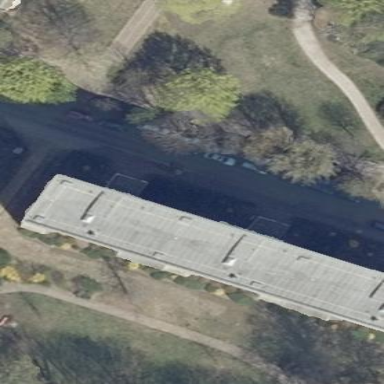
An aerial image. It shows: Wheat-colored apartment building with flat roof made of grey tar paper.